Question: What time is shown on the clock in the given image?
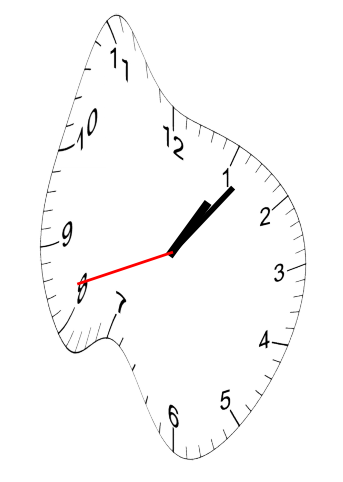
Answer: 01:06:42